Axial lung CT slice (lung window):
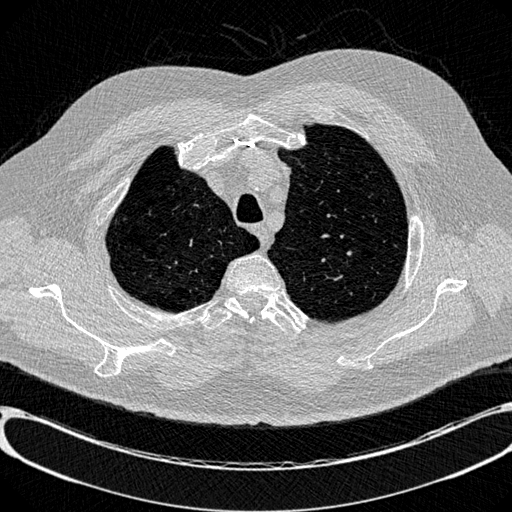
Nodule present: no